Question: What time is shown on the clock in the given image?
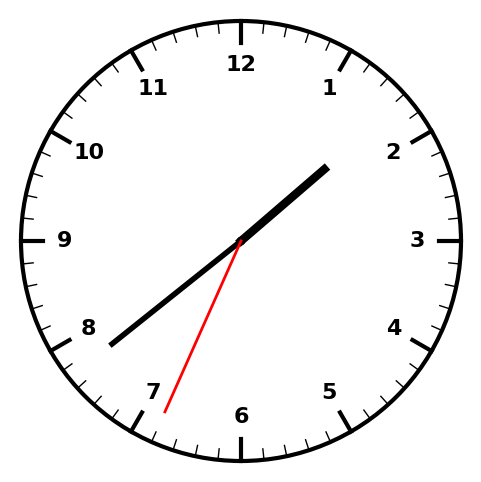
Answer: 01:38:34